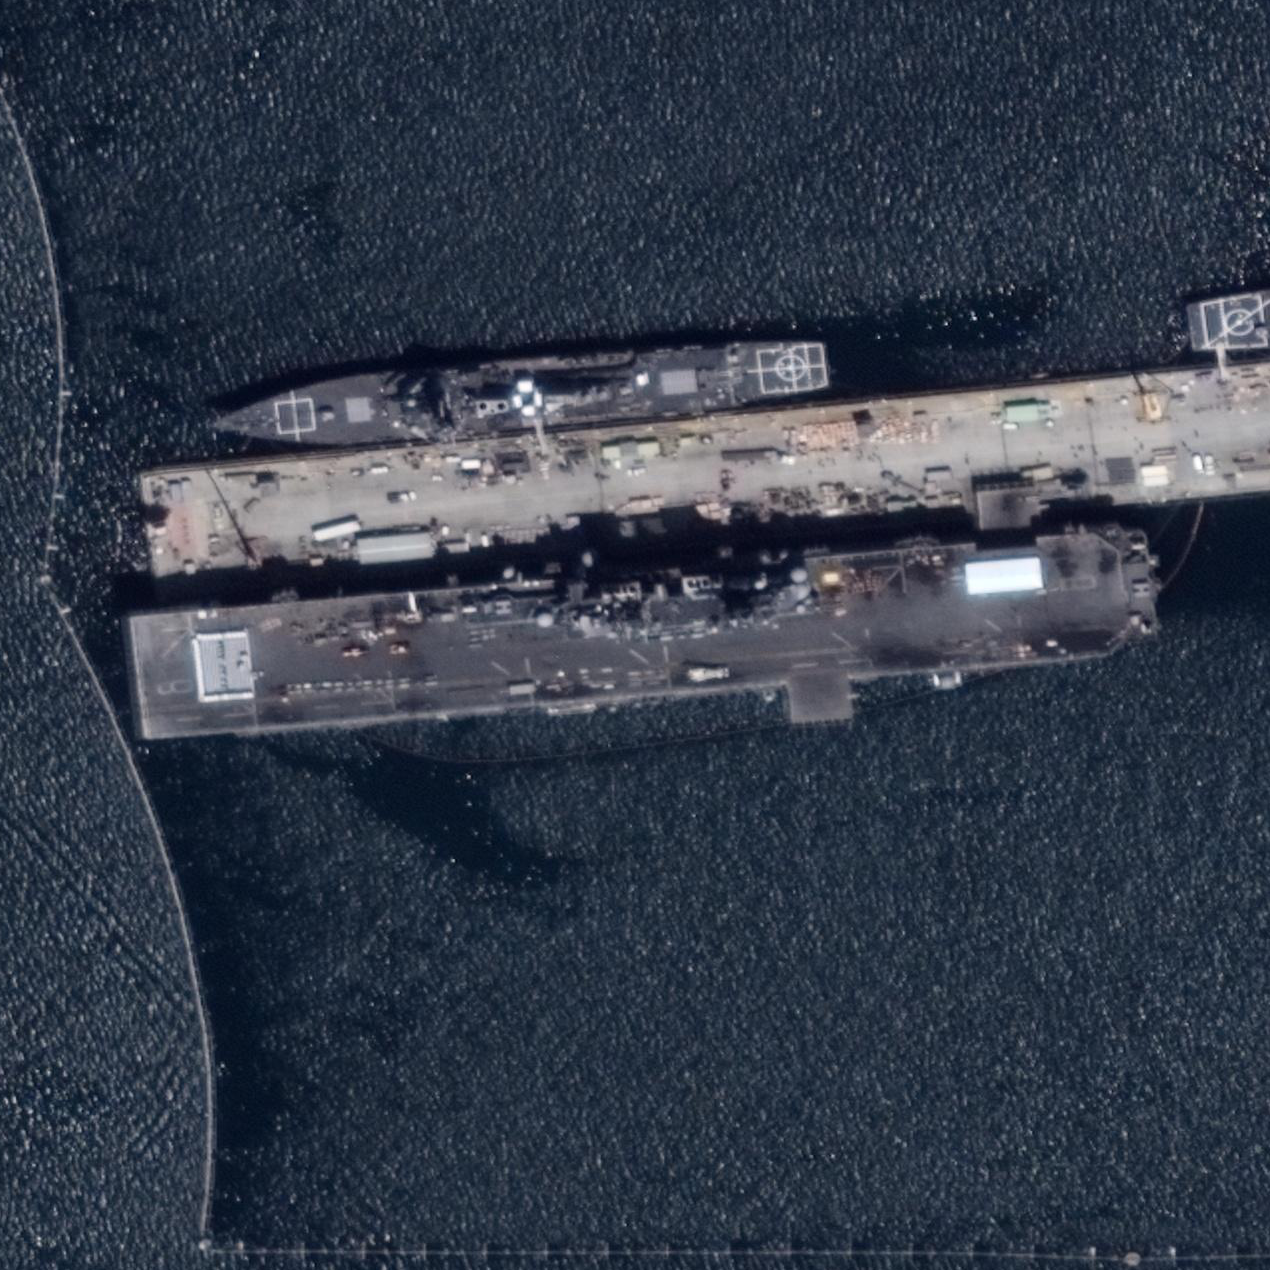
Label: Wasp-class_assault_ship